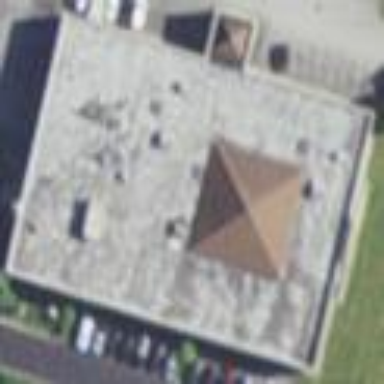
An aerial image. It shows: Commercial building.